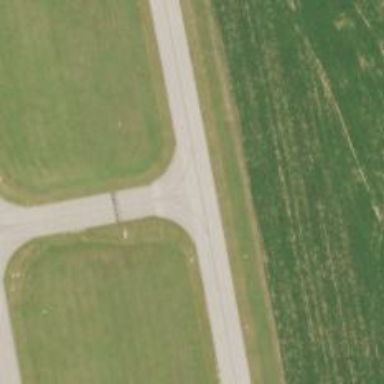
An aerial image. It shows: Image of taxiway at airport.